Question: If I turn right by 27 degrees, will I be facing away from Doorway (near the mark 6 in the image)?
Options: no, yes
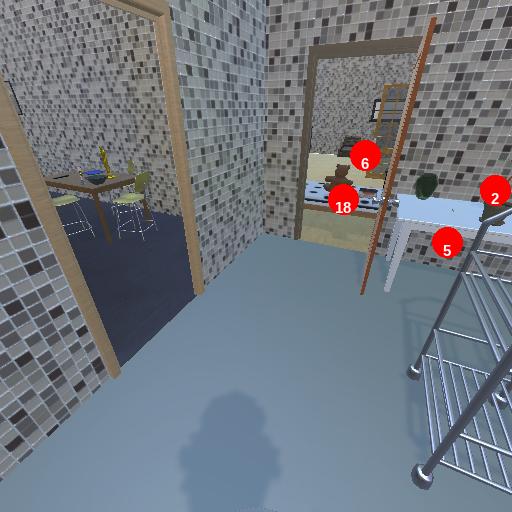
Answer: no